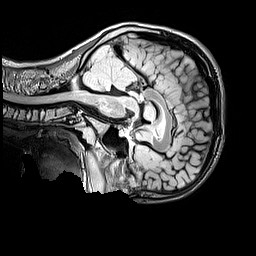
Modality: FLAIR
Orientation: sagittal
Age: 9
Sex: male
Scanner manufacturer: siemens
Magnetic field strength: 3 T
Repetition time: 5 s
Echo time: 0.388 s